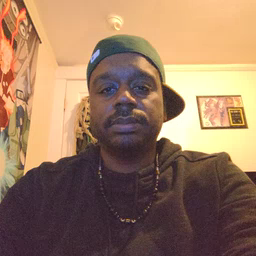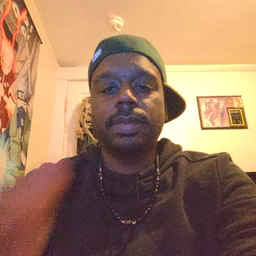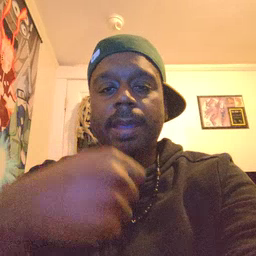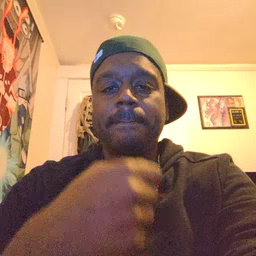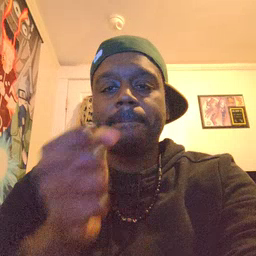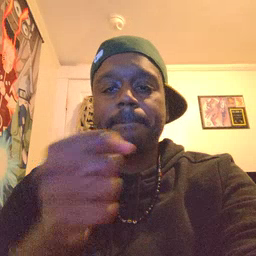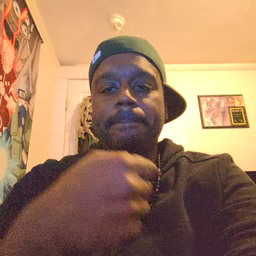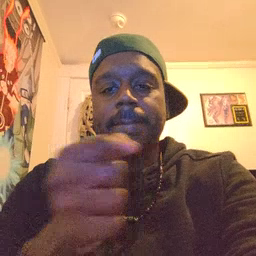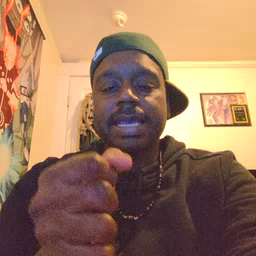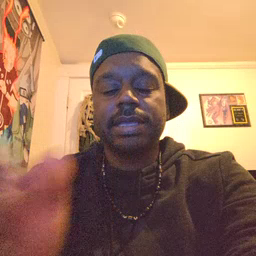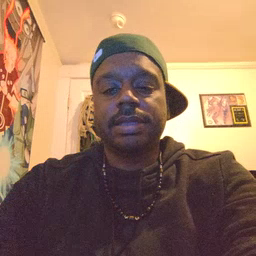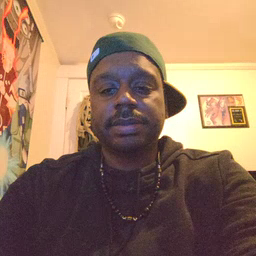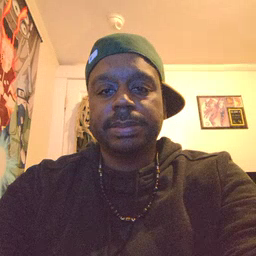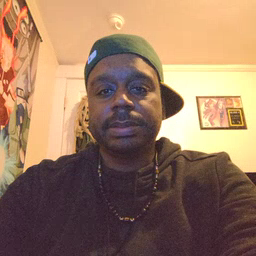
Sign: make